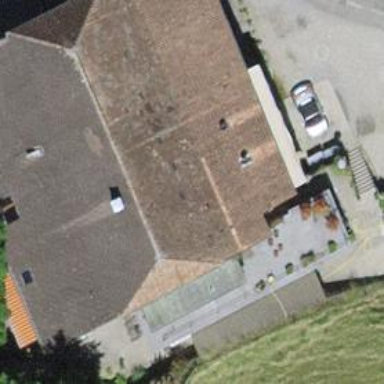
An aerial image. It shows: Restaurant.